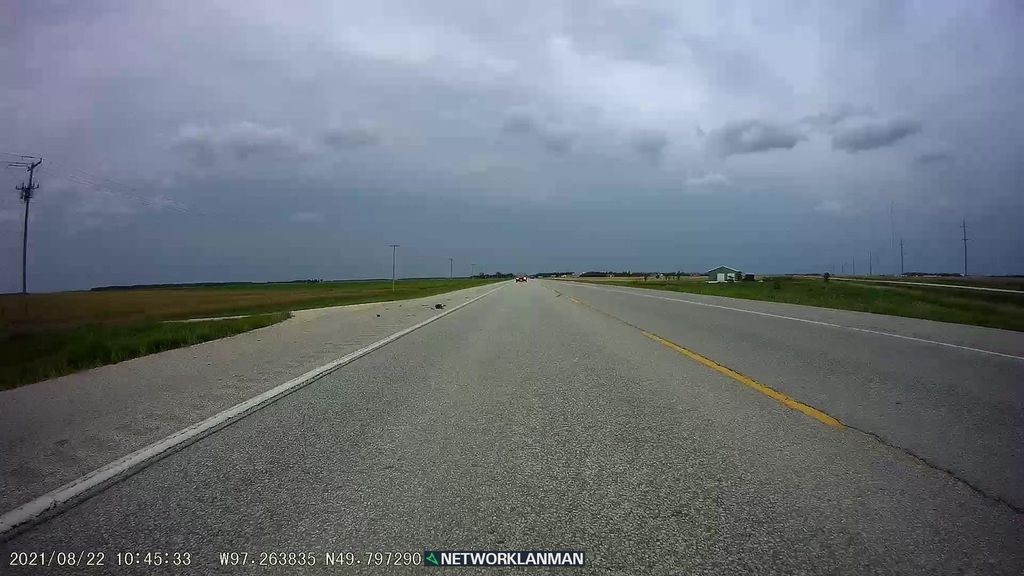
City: winnipeg